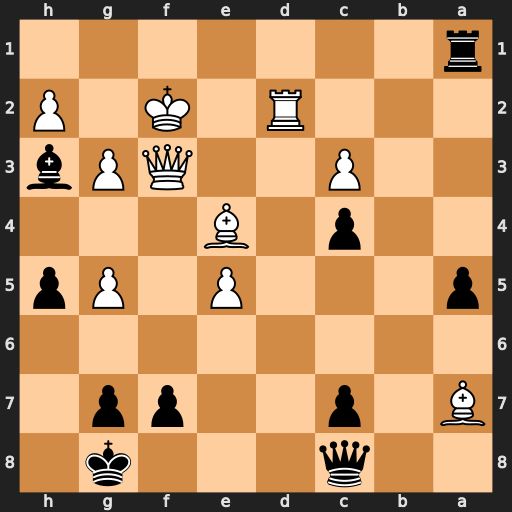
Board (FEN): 2q3k1/B1p2pp1/8/p3P1Pp/2p1B3/2P2QPb/3R1K1P/r7
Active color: b
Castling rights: -
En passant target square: -
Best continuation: Rf1+ Ke3 Rxf3+